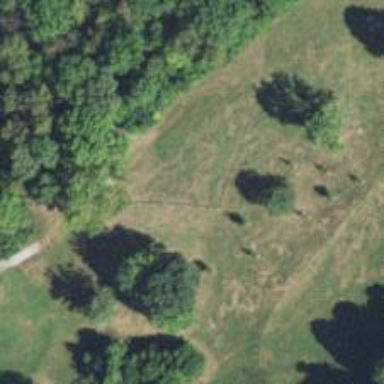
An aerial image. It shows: Well-maintained golf fairway within grassy area designated for the sport of golf.